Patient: sex M, age 57
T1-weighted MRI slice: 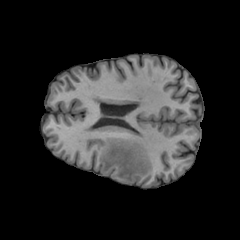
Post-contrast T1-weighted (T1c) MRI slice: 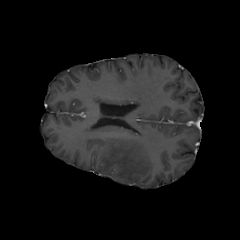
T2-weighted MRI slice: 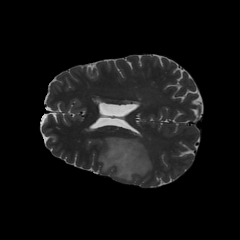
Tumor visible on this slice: yes
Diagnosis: Astrocytoma, IDH-wildtype
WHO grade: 2